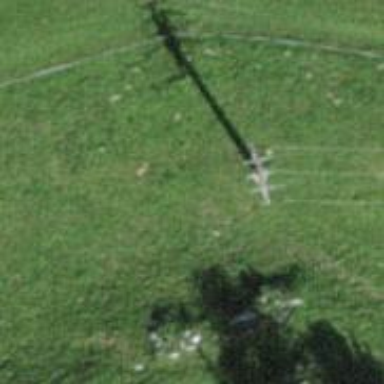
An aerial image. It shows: Concrete power pole.